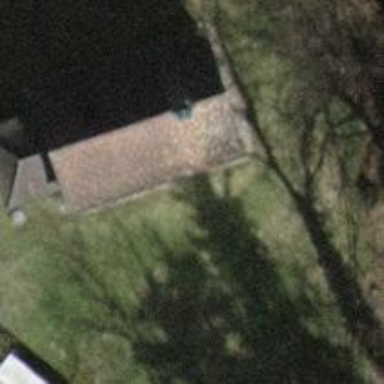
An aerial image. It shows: Chapel building.